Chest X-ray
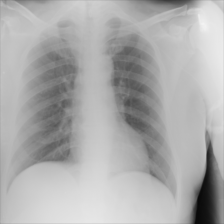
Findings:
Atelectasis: negative
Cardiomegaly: negative
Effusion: negative
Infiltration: negative
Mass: negative
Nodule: negative
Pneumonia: negative
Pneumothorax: negative
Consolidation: negative
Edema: negative
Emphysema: negative
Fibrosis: negative
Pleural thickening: negative
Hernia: negative